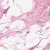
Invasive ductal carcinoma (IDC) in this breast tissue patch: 0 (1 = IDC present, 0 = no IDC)